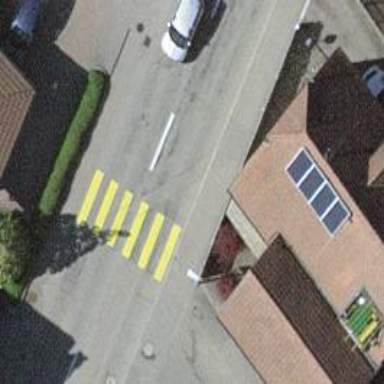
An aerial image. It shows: Marked zebra crossing on the road.